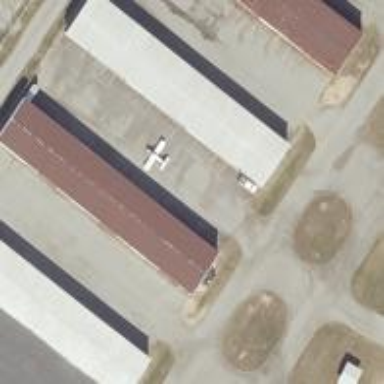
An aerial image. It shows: Hangar building located at airport.